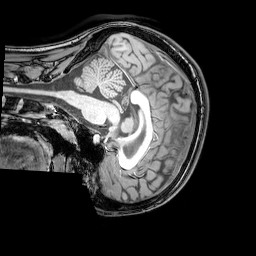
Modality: T1w
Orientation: sagittal
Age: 24
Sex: female
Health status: healthy
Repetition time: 0.081 s
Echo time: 0.037 s